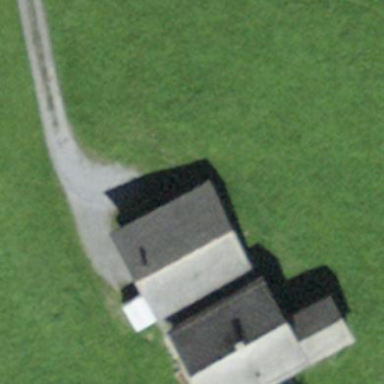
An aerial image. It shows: Farm auxiliary building.